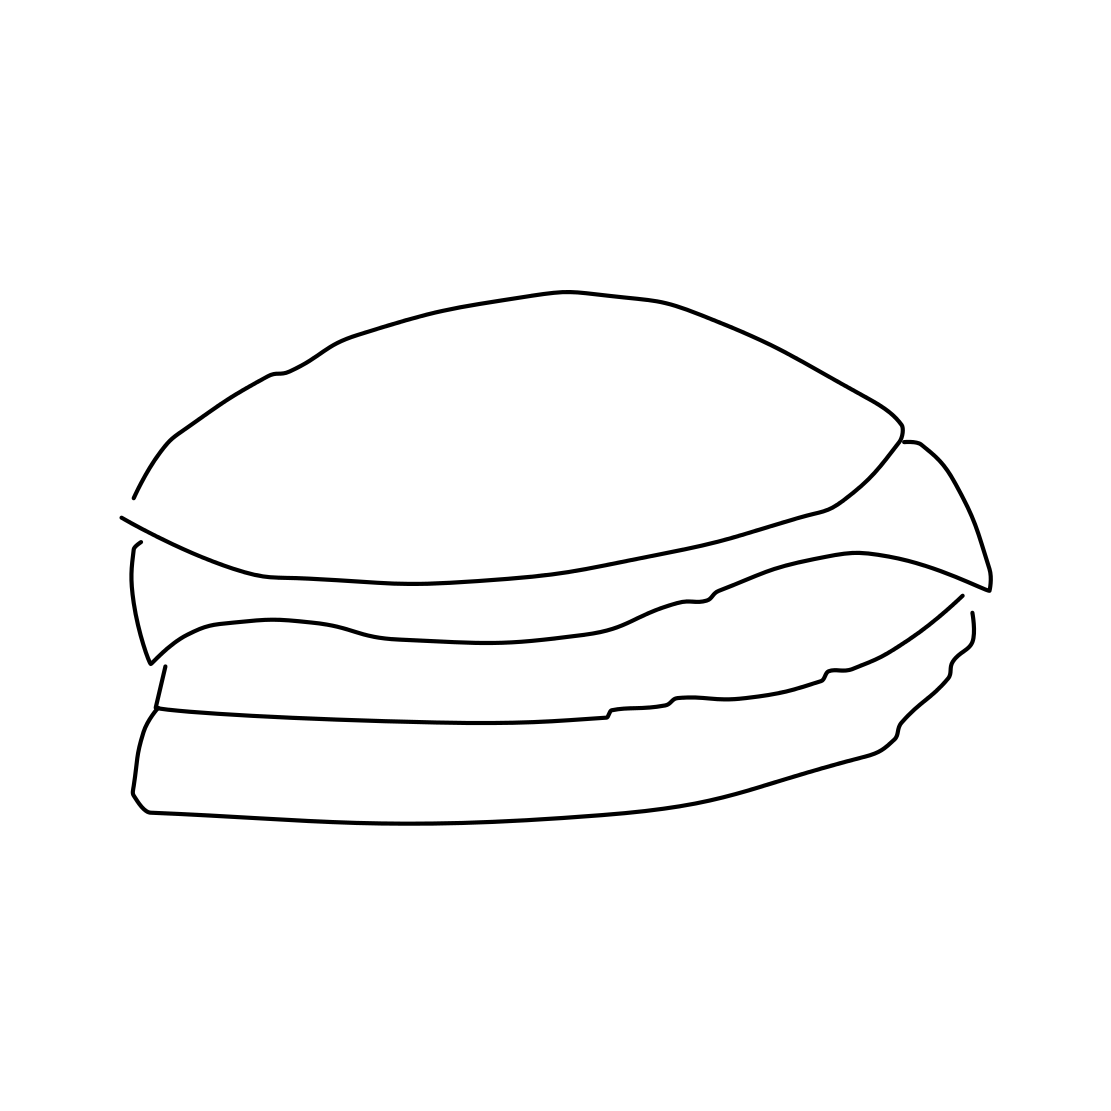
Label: hamburger